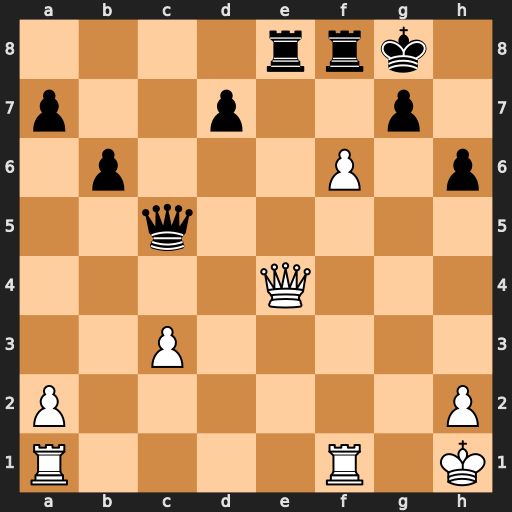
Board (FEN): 4rrk1/p2p2p1/1p3P1p/2q5/4Q3/2P5/P6P/R4R1K
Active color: w
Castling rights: -
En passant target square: -
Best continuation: f7+ Rxf7 Qxe8+